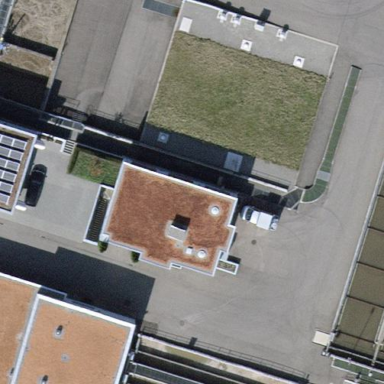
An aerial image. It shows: Industrial building.